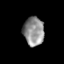
Tissue: prostate
Cell type: T cells
Senescence score: 0.3069
Nuclear area (px): 577
Mean DAPI intensity: 144.336